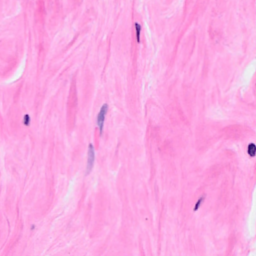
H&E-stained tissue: Breast